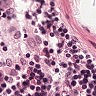
Metastatic tissue present: no